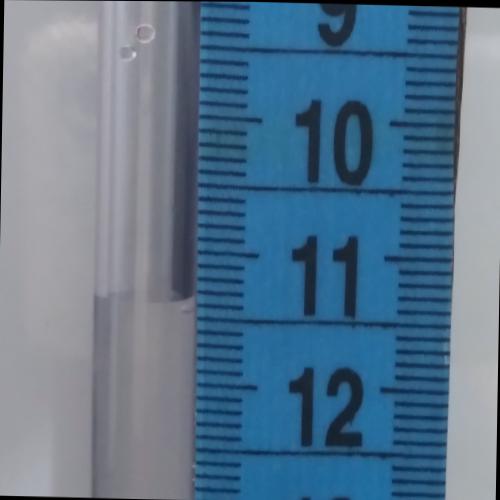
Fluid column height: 11.4 cm